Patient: sex F, age 83
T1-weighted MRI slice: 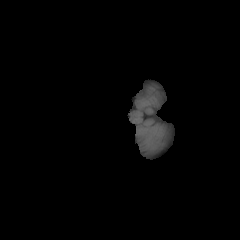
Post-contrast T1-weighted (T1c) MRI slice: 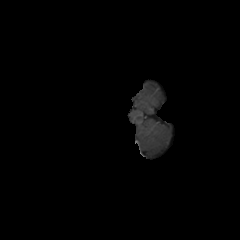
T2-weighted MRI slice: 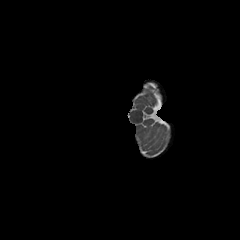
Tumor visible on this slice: no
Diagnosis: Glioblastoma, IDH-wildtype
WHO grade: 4